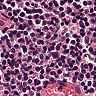
Metastatic tissue present: no